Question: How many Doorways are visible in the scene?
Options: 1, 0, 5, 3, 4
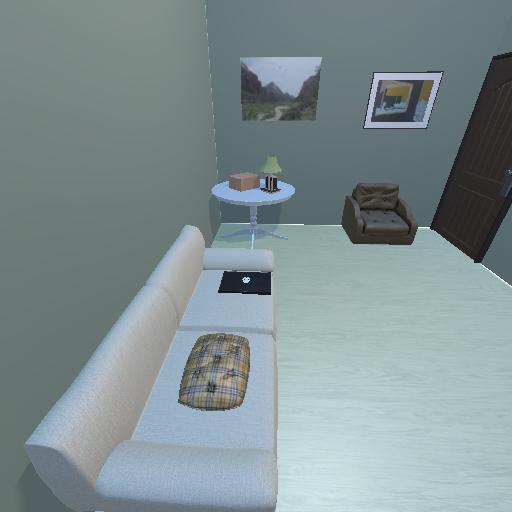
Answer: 1